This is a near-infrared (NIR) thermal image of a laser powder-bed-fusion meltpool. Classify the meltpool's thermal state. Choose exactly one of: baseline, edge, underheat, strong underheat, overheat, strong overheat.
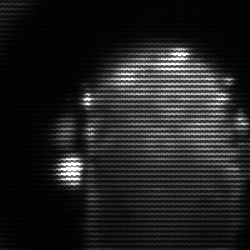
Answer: baseline